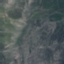
Land use / land cover class: HerbaceousVegetation